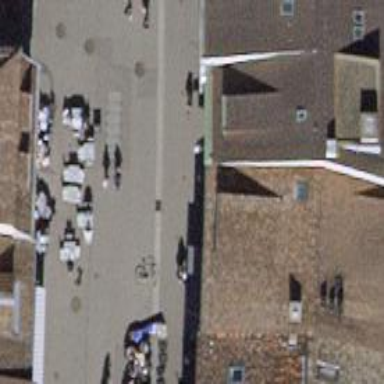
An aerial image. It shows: Shop selling clothes.